Question: I need to use black and white color for my boxplots in R. I would like to colorfill the boxplot with lines and dots. For an example:

I imagine 'ggplot2' could do that but I can't find any way to do it.
Thank you in advance for your help!
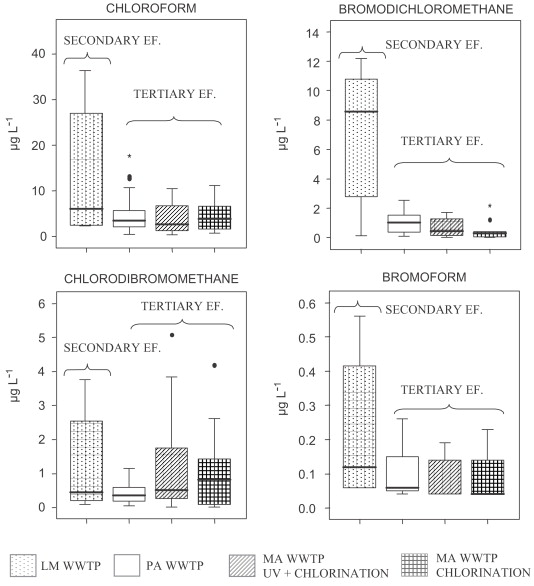
Answer: I think it is hard to do this with 'ggplot2' since it dont use shading polygon(gris limitatipn). But you can use in base plot, paramtered by and arguments in some plot functions ( ploygon, barplot,..).
The problem that 'boxplot' don't use this feature. So I hack it , or rather I hack 'bxp' internally used by boxplot. The hack consist in adding 2 arguments (angle and density) to bxp function and add them internally in the call of 'xypolygon' function ( This occurs in 2 lines).
'''
my.bxp <- function (all.bxp.argument,angle,density, ...) {
.....#### bxp code
xypolygon(xx, yy, lty = boxlty[i], lwd = boxlwd[i],
border = boxcol[i],angle[i],density[i])
.......## bxp code after
xypolygon(xx, yy, lty = "blank", col = boxfill[i],angle[i],density[i])
......
}
'''
Here an example. It should be noted that it is entirely the responsibility of the user to ensure
that the legend corresponds to the plot. So I add some code to rearrange the legend an the boxplot code.

'''
require(stats)
set.seed(753)
(bx.p <- boxplot(split(rt(100, 4), gl(5, 20))))
layout(matrix(c(1,2),nrow=1),
width=c(4,1))
angles=c(60,30,40,50,60)
densities=c(50,30,40,50,30)
par(mar=c(5,4,4,0)) #Get rid of the margin on the right side
my.bxp(bx.p,angle=angles,density=densities)
par(mar=c(5,0,4,2)) #No margin on the left side
plot(c(0,1),type="n", axes=F, xlab="", ylab="")
legend("top", paste("region", 1:5),
angle=angles,density=densities)
'''